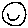
Label: smiley face